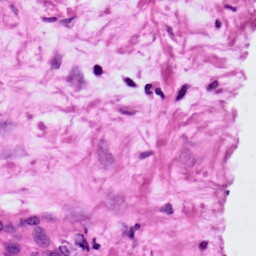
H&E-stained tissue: Ovarian